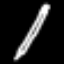
Label: pencil